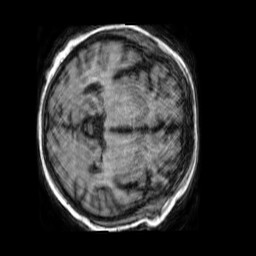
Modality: T1w
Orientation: axial
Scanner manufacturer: philips
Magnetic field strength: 1.5 T
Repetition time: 0.007315 s
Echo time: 0.003322 s